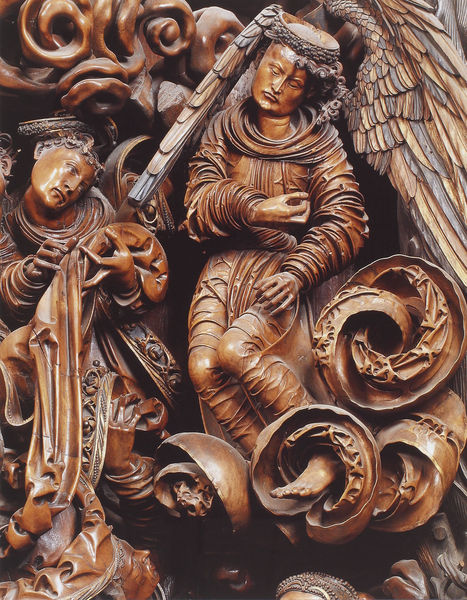
Titel: Hochaltar aus der Abteikirche Zwettl in Niederösterreich
Standort: Adamov (Adamsthal), Pfarrkirche St. Barbara (EU - Tschechische Republik - Südmähren)
Schlagwörter: flügel, fuß, kopf, braun, finger, holz, tuch, falten, federn, gesicht, hände, figur, gewand, gold, stoff, engel, ranken, beine, relief, füsse, figuren, detail, faltenwurf, plastik, knie, geneigt, barfuß, schlange, beten, altar, schnitzerei, china, schnörkel, heiligenschein, schmerz, mönch, heilige, verzierungen, geschnitzt, demut, martyrer, süddeutsch, holzschnitzerei, ungefasst, bildschnitzer, mauch, irre, sulptur, buße, guch, 1520, teilgefasst, wolgken, elgel